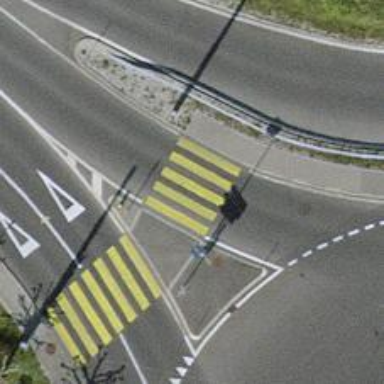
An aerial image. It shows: Uncontrolled zebra crossing on the road.